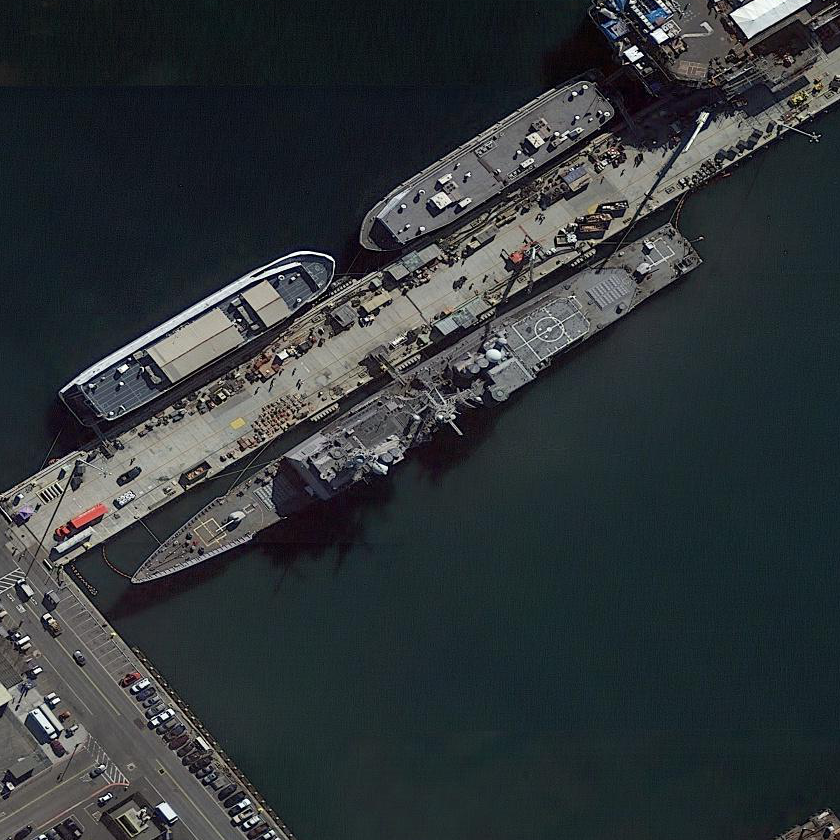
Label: cruiser